Question: I want to receive on an HTML5 website JSON from a PostgreSQL database. So, on the server side I use node-postgres module for DB connection and also express module for communication.
The problem is that in the html i am not seeing any alert when getting the data from the server. The alert isn't even thrown.
this is how my code is so far, for anyone that could help:
serverside
'''
var express = require('express');
var app = express();
app.get('/data', function(req, res){
var pg = require('pg');
var conString = "postgres://postgres:postgres2@localhost/spots";
var client = new pg.Client(conString);
client.connect(function(err) {
if(err) {
res.send('could not connect to postgres');
}
client.query('SELECT * from spots_json where id=3276', function(err, result) {
if(err) {
res.send('error running query');
}
res.set("Content-Type", 'text/javascript'); // i added this to avoid the "Resource interpreted as Script but transferred with MIME type text/html" message
res.send(JSON.stringify(result.rows[0].json));
client.end();
});
});
});
app.listen(3000);
'''
clientside
'''
<!DOCTYPE html>
<html>
<head>
<title>Test</title>
<meta name="viewport" content="initial-scale=1.0, user-scalable=no"></meta>
<meta charset="utf-8"></meta>
<script src="https://ajax.googleapis.com/ajax/libs/jquery/1.4.4/jquery.js" ></script>
<script>
$.get('http://localhost:3000/data?callback=?',{}, function(data){
alert(data.type);
},"json");
</script>
</head>
<body>
<div id="map-canvas"></div>
</body>
</html>
'''
The client is now executed on 'http://localhost:8888/prueba/prueba.html'
Im getting a js with the following Response:
'''
"{"type":"Point","coordinates":[-2.994783,43.389217]}"
'''
The Response can be seen in the following screenshot:

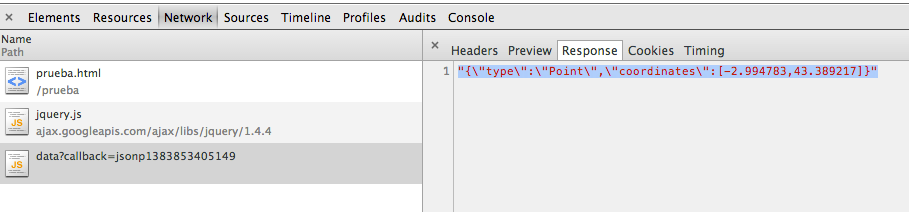
Answer: 'result.rows[0].json' is not an object, it is a string. You don't need to 'stringify' it:
'''
res.send(result.rows[0].json);
'''
---
If you use two servers on different ports you will need to use JSONP. jQuery makes this simple on the client side, but you will need to implement it in your server (<URL>:
'''
if(req.query.callback) {
res.send(req.query.callback + '(' + result.rows[0].json + ');');
} else {
res.send(result.rows[0].json);
}
'''
---
By the way, you need to 'return' if you encounter an error in one of your callbacks to prevent subsequent code from being executed.
'''
if(err) {
res.end('error message');
return;
// Or shorter: return res.end('error message');
}
'''